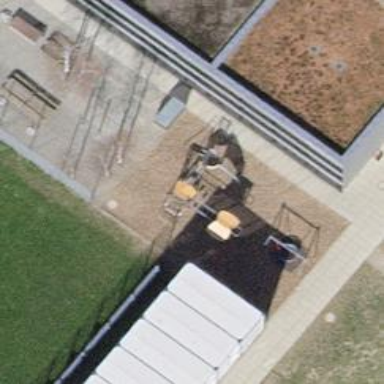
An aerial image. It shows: Playground structure.